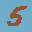
Label: 5